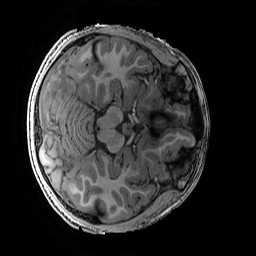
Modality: T1w
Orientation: axial
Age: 14
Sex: male
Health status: ill
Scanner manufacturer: ge
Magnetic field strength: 3 T
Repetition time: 0.007664 s
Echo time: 0.00342 s